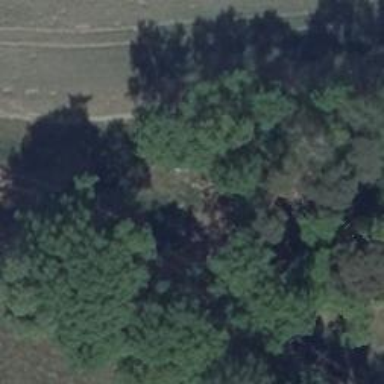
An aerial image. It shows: Hunting stand.